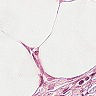
Metastatic tissue present: no